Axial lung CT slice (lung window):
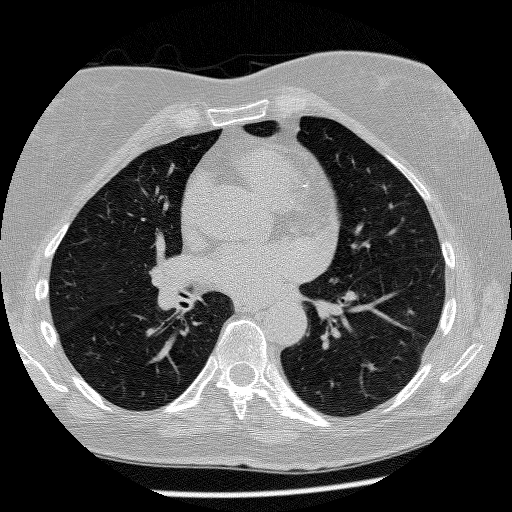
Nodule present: no